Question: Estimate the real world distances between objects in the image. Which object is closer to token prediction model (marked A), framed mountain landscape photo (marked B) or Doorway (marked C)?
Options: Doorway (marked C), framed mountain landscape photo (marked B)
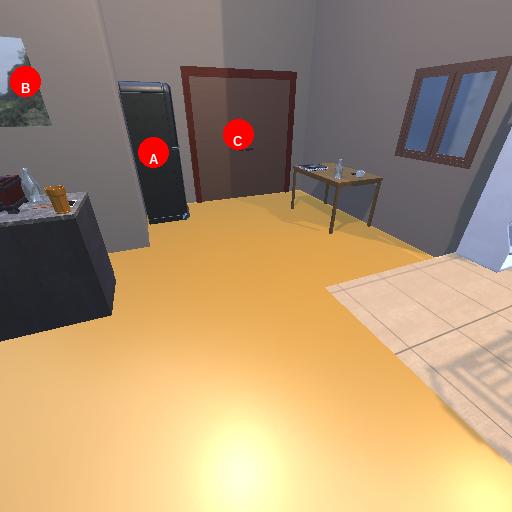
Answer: Doorway (marked C)